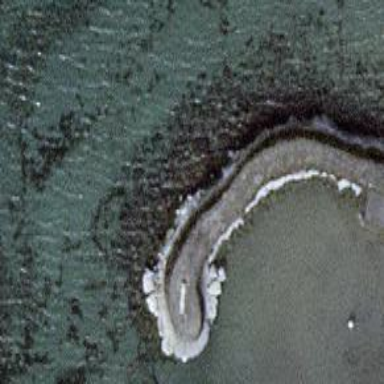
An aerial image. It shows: Breakwater structure.